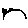
Label: square